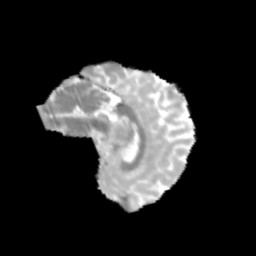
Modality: MD
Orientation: sagittal
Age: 13
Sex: female
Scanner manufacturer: siemens
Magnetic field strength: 3 T
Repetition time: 3.8 s
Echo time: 0.07 s